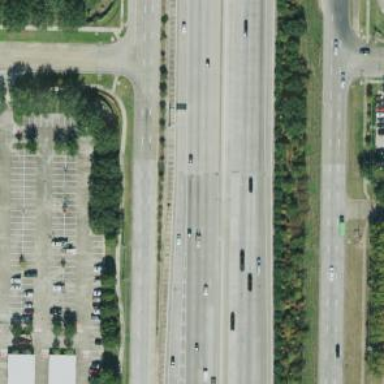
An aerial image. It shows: Secondary road with frontage road.